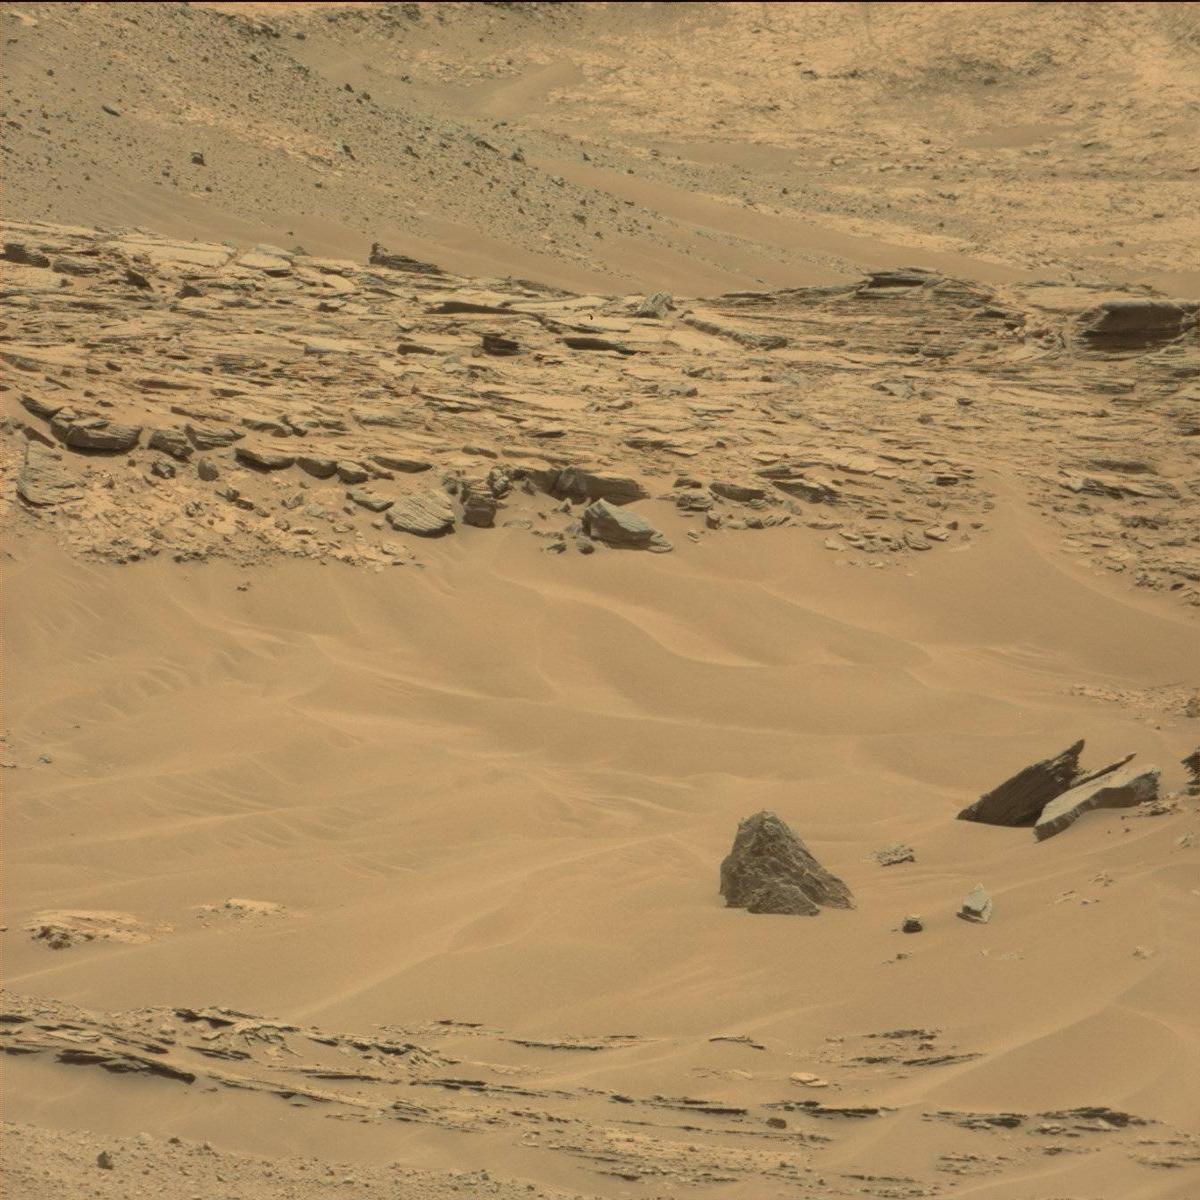
Terrain classes present: Bedrock, Sand / Soil